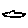
Label: cloud